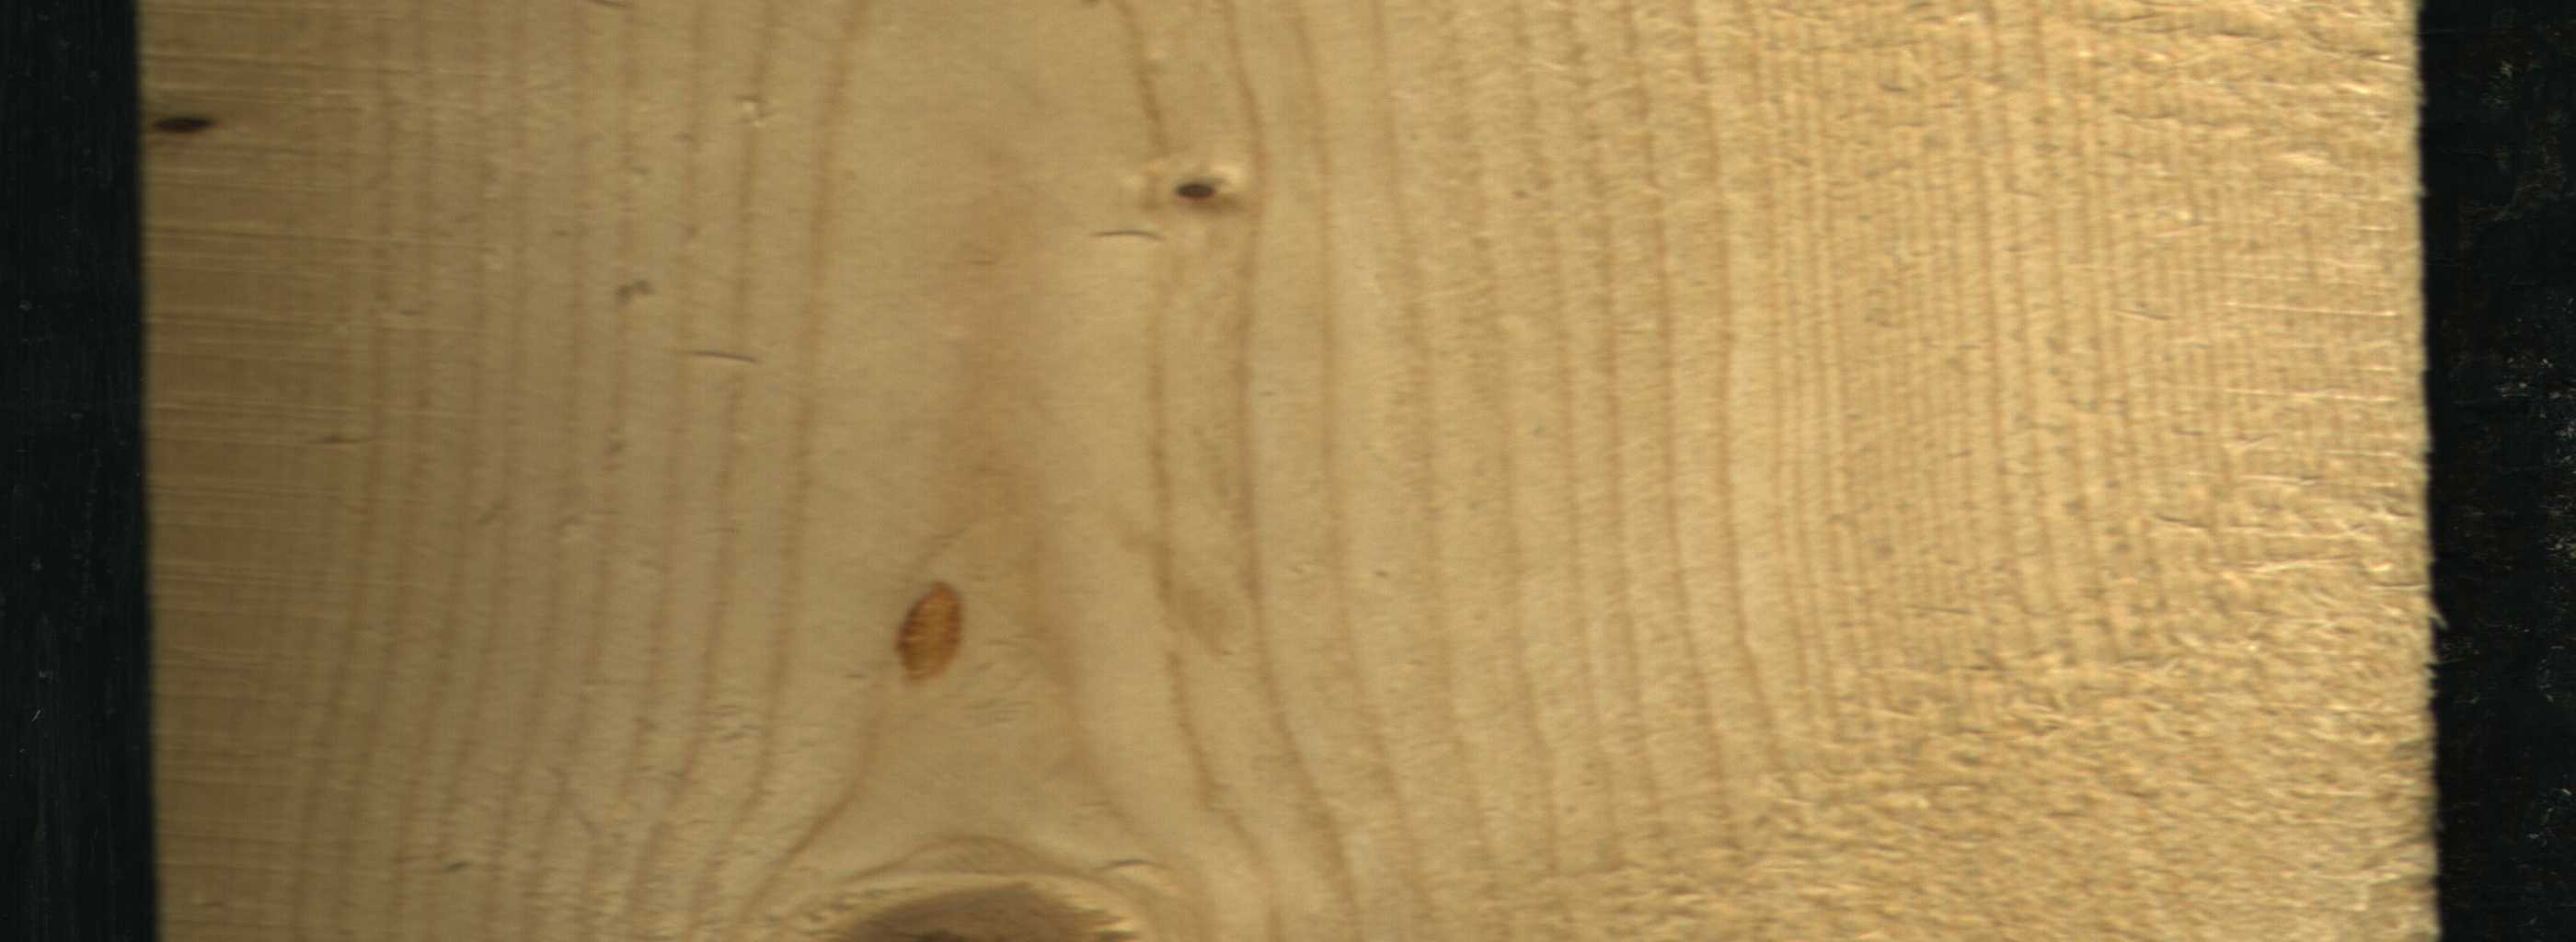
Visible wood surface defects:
resin
Dead_Knot
Live_Knot
Live_Knot